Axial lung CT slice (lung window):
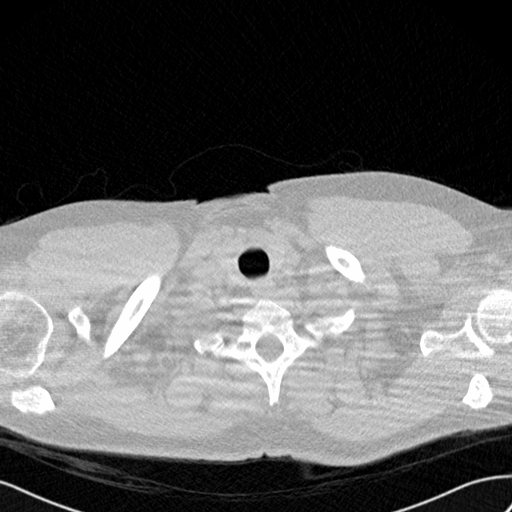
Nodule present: no